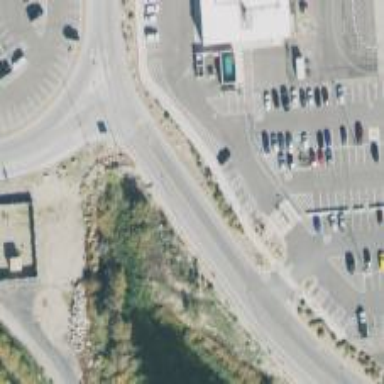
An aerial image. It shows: Parking space.